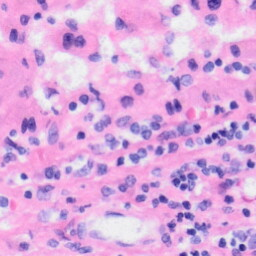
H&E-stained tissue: Liver